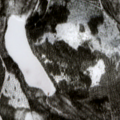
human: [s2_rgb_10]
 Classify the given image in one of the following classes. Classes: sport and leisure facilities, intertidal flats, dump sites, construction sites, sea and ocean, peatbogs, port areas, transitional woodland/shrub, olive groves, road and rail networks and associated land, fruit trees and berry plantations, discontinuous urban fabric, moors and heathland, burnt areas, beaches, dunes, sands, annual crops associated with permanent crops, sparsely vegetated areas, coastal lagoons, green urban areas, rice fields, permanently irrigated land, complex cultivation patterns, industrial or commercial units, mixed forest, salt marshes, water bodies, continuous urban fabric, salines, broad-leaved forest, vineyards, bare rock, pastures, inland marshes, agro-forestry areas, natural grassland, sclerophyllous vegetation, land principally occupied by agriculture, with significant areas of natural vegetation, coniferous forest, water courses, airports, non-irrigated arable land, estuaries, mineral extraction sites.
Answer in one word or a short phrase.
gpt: coniferous forest, mixed forest, transitional woodland/shrub